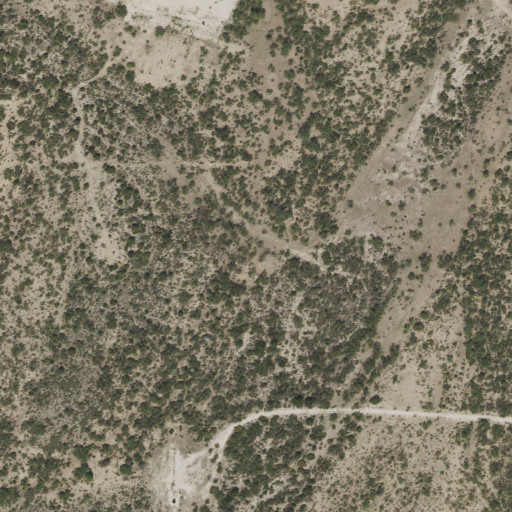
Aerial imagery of valley in Texas named Government Draw containing shrub and low intensity development